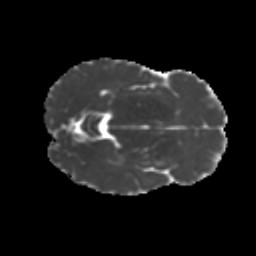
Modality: MD
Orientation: axial
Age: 46
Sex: female
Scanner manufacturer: ge
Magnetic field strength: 3 T
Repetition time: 7.8 s
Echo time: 0.0606 s